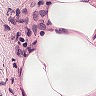
Metastatic tissue present: no